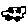
Label: car